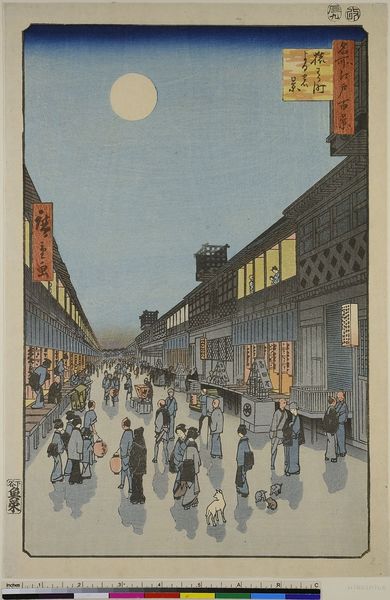
Titel: Nachtansicht des Ortes Saruwaka, Blatt 90 aus der Serie: 100 berühmte Ansichten von Edo
Künstler: Utagawa Hiroshige
Standort: Hamburg
Institution: Museum für Kunst und Gewerbe Hamburg
Schlagwörter: blau, himmel, schatten, gelb, menschen, stadt, lichter, nacht, straße, szene, hund, alltag, holzschnitt, japan, passanten, markt, stadtansicht, mond, asien, druckgraphik, druckgrafik, einkauf, china, leben, zeit, farbholzschnitt, vollmond, alltagsszene, nachtbild, kimono, edo, restaurants, reproduktionen, alte stadtansicht, druckerzeugnisse, alte ansicht, ukiyo